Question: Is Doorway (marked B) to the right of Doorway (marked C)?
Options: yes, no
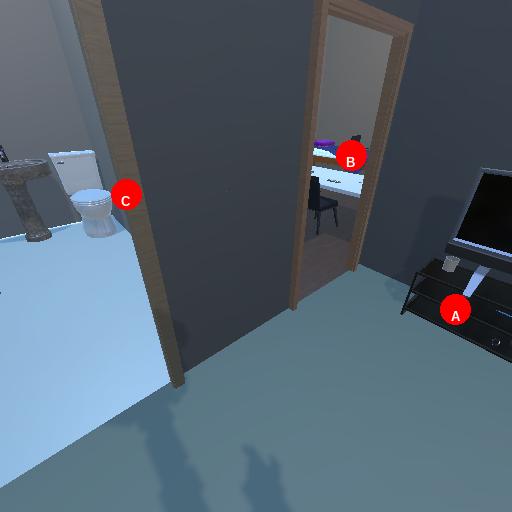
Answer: yes